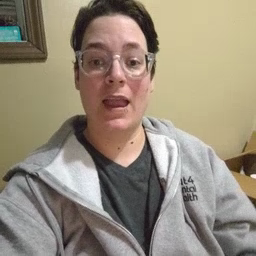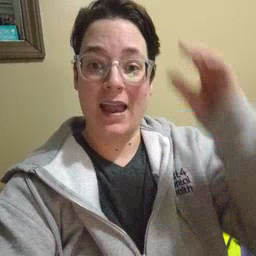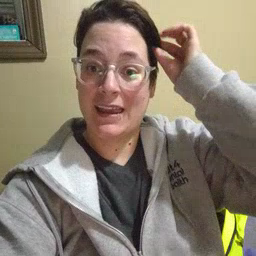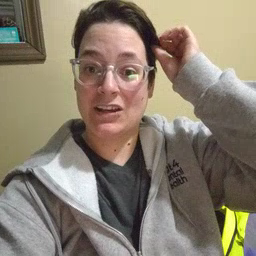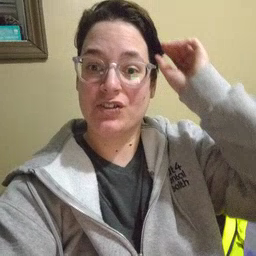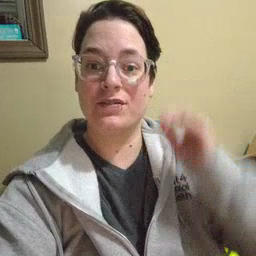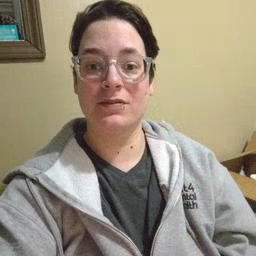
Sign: hair